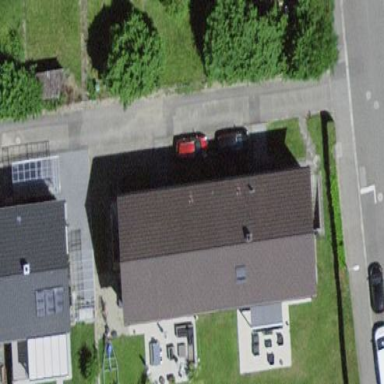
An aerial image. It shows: Terrace-style building with gabled roof.